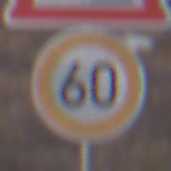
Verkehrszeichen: Geschwindigkeit60
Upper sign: Arbeitsstelle
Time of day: SunriseSunset
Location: Outdoor (Suburban)
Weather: PartlyCloudy
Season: NotSpecified
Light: Natural